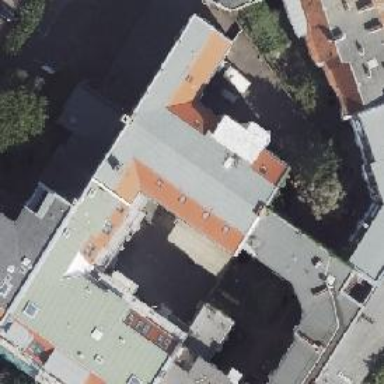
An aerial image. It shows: Arts centre.